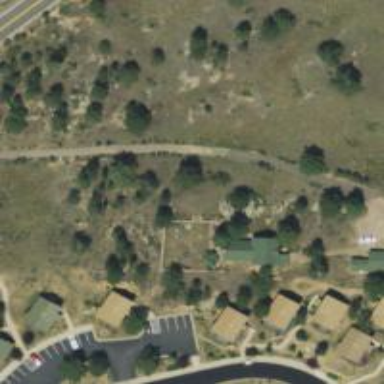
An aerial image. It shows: Driveway leading to service road.